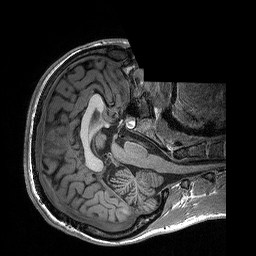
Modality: T1w
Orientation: axial
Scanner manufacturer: siemens
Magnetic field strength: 3 T